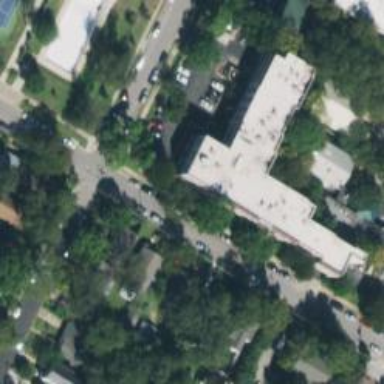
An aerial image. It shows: Healthcare facility identified as hospital.